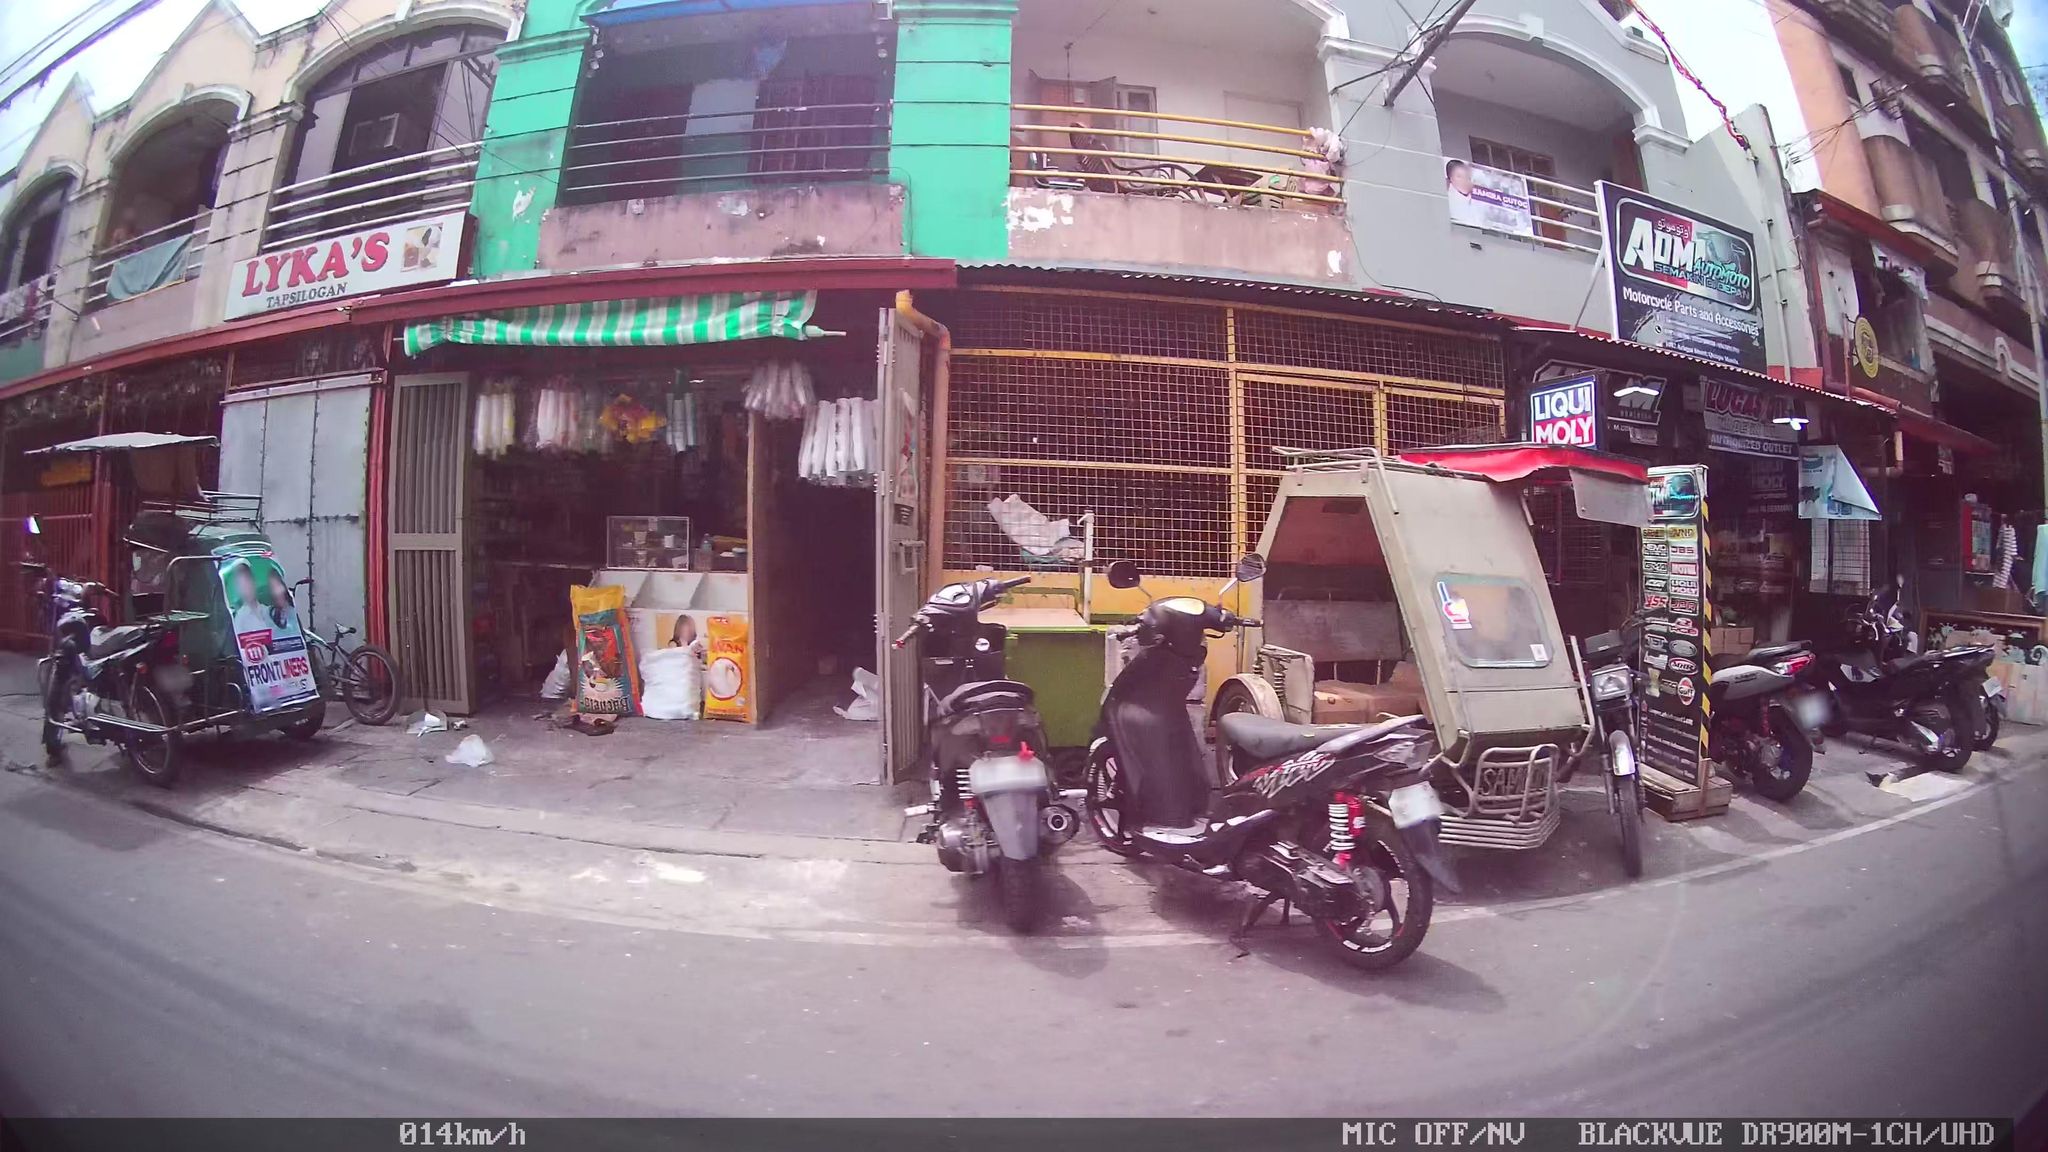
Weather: clear
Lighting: day
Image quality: good
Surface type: driving surface
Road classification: tertiary
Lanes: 2
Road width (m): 9
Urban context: urban centre
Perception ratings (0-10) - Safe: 6.26, Lively: 7.02, Beautiful: 5.86, Boring: 0.8, Depressing: 7.26, Wealthy: 4.13